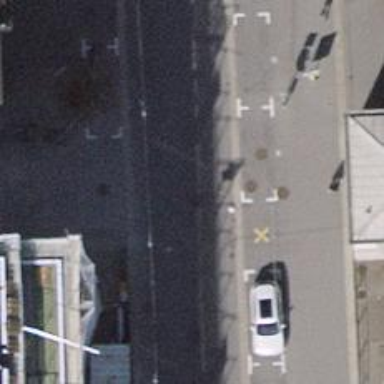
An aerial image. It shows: Asphalt road designated as living street.